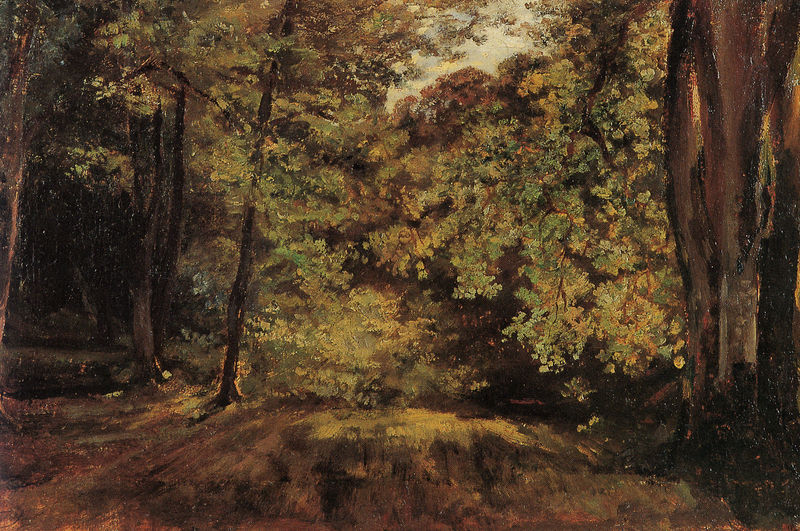
Titel: Clairiére Gros-Fouteau, Fontainebleau, Lichtung im Gros Fouteau, Wald von Fontainebleau
Künstler: Paul Huet
Institution: Privatsammlung
Schlagwörter: baum, berg, blau, blätter, dunkel, gemälde, himmel, laub, schatten, weiß, wolken, baumstämme, bäume, gelb, grün, impressionismus, landschaft, ocker, sand, äste, bewegung, braun, frankreich, grau, hell, licht, orange, schwarz, ölbild, gras, rot, weg, wiese, wolke, beige, malerei, öl, ast, baumstamm, erde, hügel, natur, stamm, zweige, busch, büsche, gebüsch, sonne, sträucher, wege, boden, gold, blatt, rosa, wald, sommer, warm, sonnenlicht, allee, schattierungen, violett, barun, landschaftsmalerei, herbst, französisch, friedrich, romantik, stämme, monet, deutsch, stimmung, ölfarbe, geheimnisvoll, rousseau, erdfarben, moos, draußen, lichtung, verschwommen, buchen, laubwald, waldboden, rinde, hain, eiche, grüne, gestrüpp, eichen, waldweg, struch, halbschatten, forst, blattgrün, bläter, borke, landschaftsgemälde, fontainebleau, fr ühling, loandschaft, stgämme, st, al